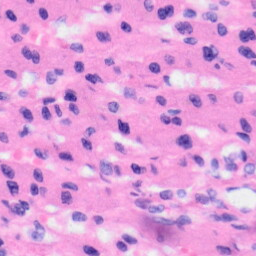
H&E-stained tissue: Liver